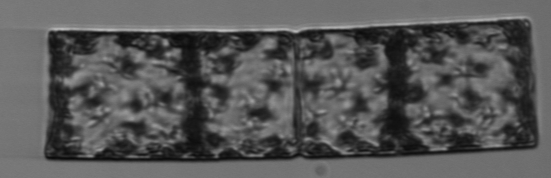
Label: Guinardia_flaccida